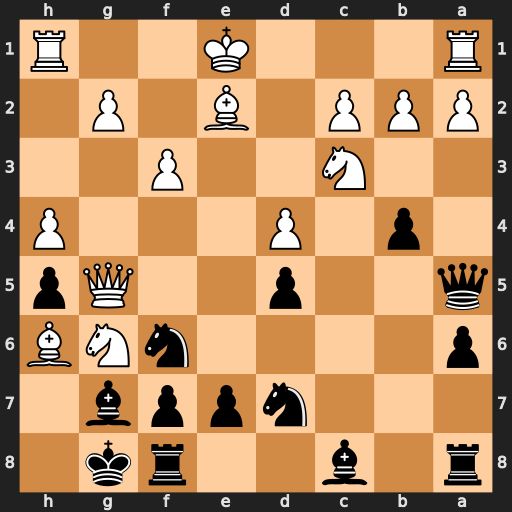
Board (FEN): r1b2rk1/3nppb1/p4nNB/q2p2Qp/1p1P3P/2N2P2/PPP1B1P1/R3K2R
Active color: b
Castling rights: KQ
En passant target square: -
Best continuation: fxg6 Bxg7 Kxg7